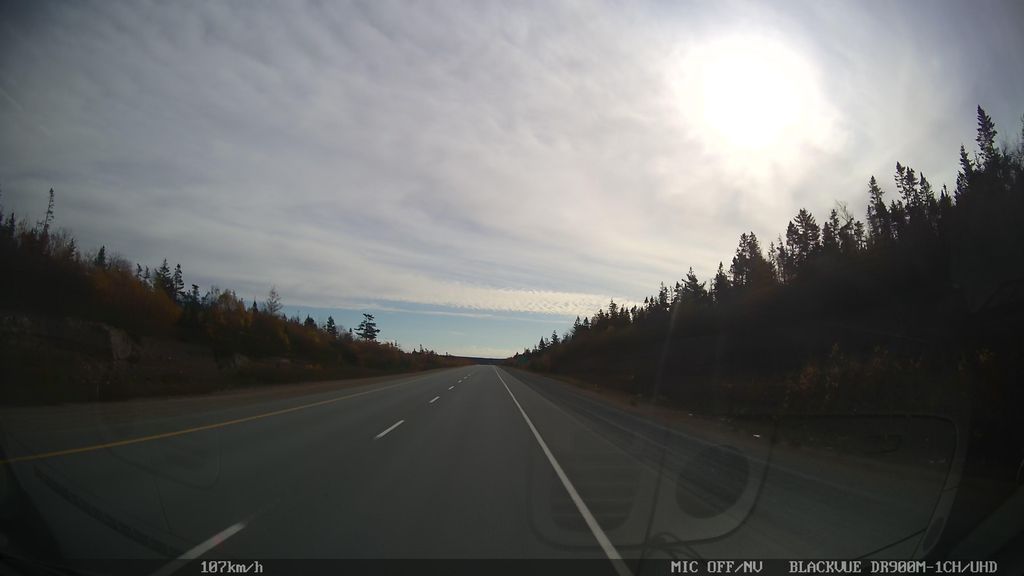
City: halifax